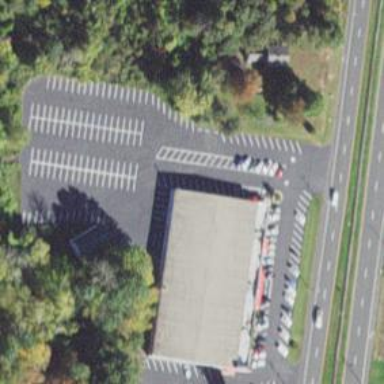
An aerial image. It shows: Building that houses bowling alley.